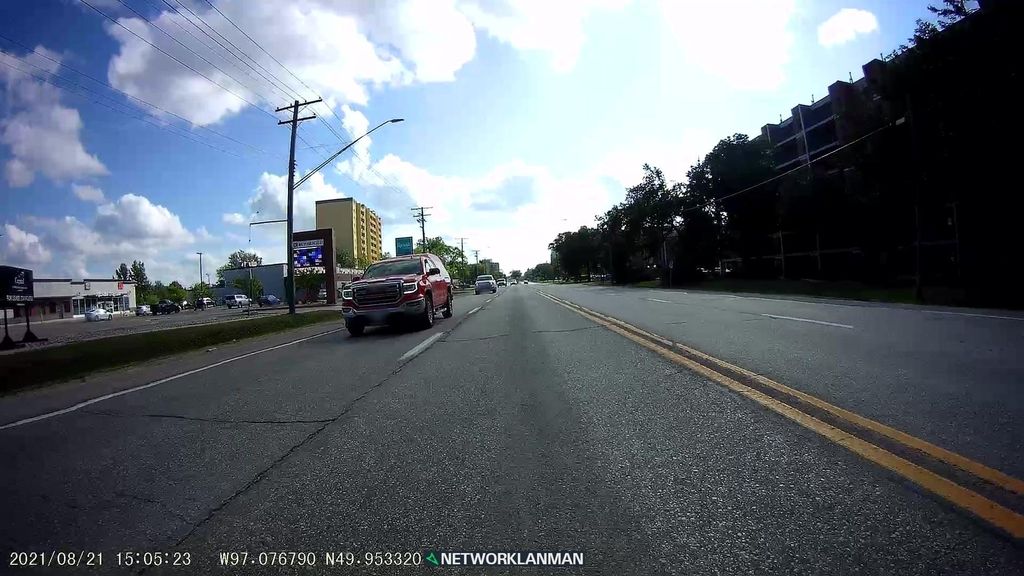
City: winnipeg